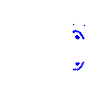
Particle: pion